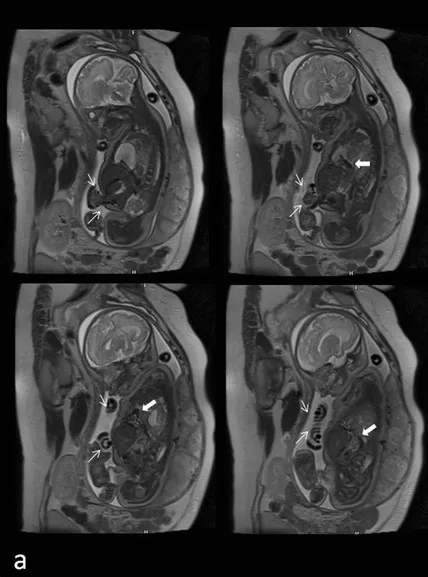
Fetal magnetic resonance imaging . A; Herniation of abdominal organs into the left pleural cavity ( ) and intestine into the umbilical cord ( ) were detected by magnetic resonance imaging at 34 weeks of gestation.
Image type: radiology (mri)